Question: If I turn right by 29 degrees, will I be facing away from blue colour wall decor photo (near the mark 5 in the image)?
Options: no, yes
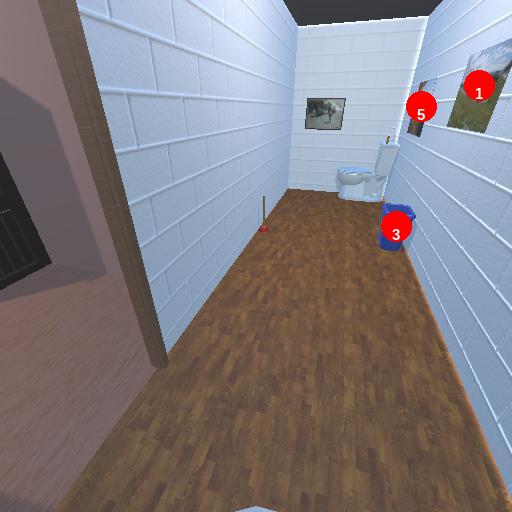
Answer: no